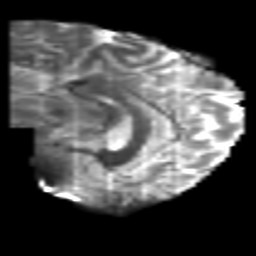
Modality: T2w
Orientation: sagittal
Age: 30
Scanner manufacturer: philips
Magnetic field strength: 3 T
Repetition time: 8.43 s
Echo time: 0.1273 s